Question: When I acces Form controls within 'BackgroundWorker' 'DoWork' event, it reads values from but not from or
'''
Cross-thread operation not valid: Control 'cmbProgram' accessed from a thread other than the thread it was created on.
'''

'''
private void backgroundWorker1_DoWork(object sender, DoWorkEventArgs e)
{
string strDate = dtpDate.Value.ToString();
string strProgram = cmbProgram.Text;
}
'''
How does it read values from DataPicker (in a different thread)?
Is there any workaround to access Form Controls from 'BackgroundWorker' 'DoWork' Event?
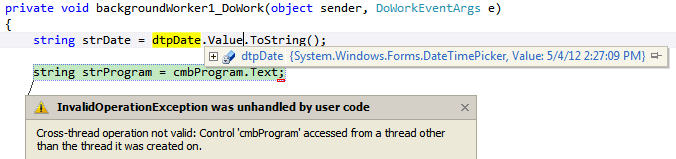
Answer: Use:
'''
Dispatcher.Invoke(new Action(() =>
{
string strDate = dtpDate.Value.ToString();
string strProgram = cmbProgram.Text;
}));
'''